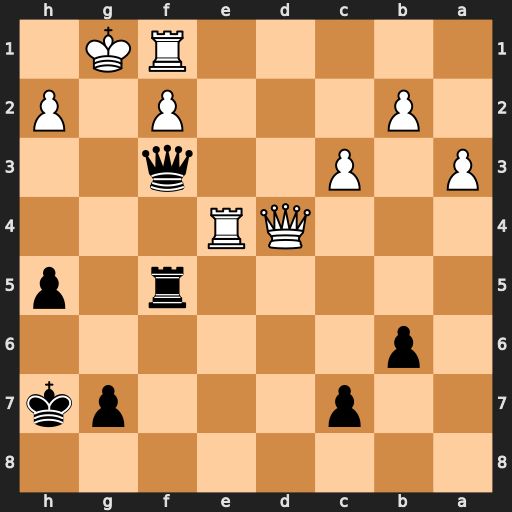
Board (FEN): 8/2p3pk/1p6/5r1p/3QR3/P1P2q2/1P3P1P/5RK1
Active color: b
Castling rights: -
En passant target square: -
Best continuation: Rg5+ Rg4 Rxg4+